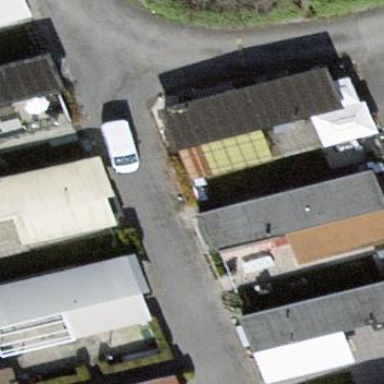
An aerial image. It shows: Static caravan building.